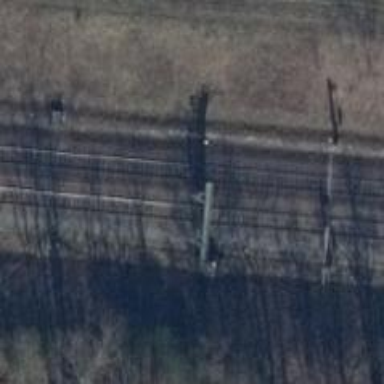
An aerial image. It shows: Railway signal.